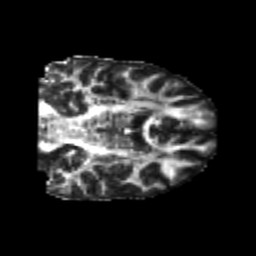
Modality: FA
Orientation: coronal
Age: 22
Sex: male
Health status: healthy
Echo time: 0.074 s